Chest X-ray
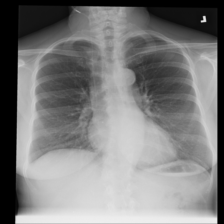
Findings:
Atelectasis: negative
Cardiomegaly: negative
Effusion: negative
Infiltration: negative
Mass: negative
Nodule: negative
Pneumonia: negative
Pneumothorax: negative
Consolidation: negative
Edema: negative
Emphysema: negative
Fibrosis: negative
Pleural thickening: negative
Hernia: negative